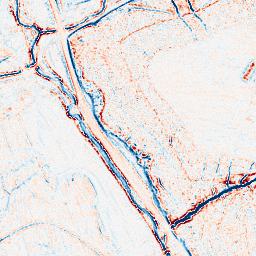
Category: multiscale
Decomposition family: dog_multiscale
Decomposition parameters: sigma_ratio: 1.4
n_scales: 3
base_sigma: 0.5
Upsampling method: regularized
Upsampling parameters: scale: 4
lambda_reg: 0.01
Upsampling scale: 4